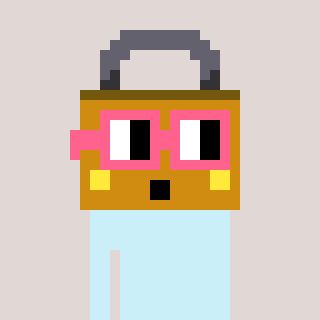
a pixel art character with square pink glasses, a lock-shaped head and a cold-colored body on a warm background